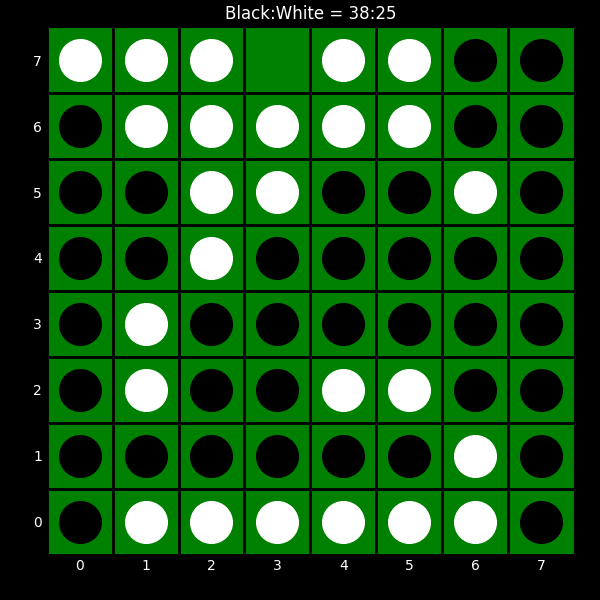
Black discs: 38
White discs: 25